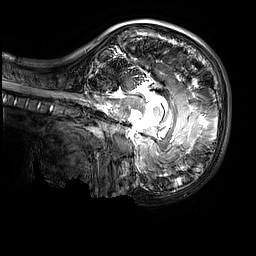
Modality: T2w
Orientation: sagittal
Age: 10
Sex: female
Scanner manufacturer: siemens
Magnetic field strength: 3 T
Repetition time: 3.2 s
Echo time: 0.408 s